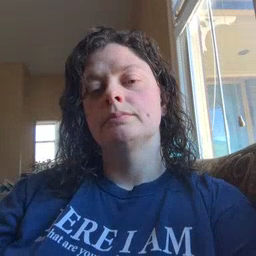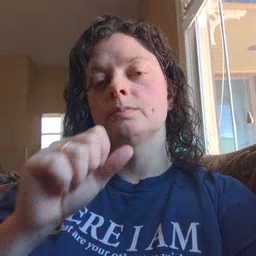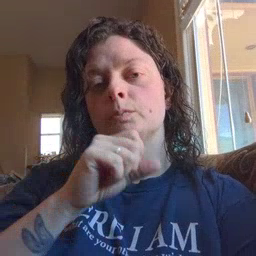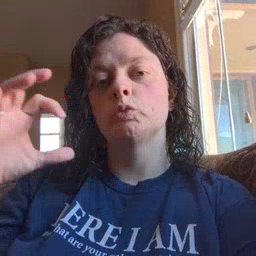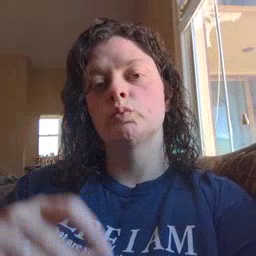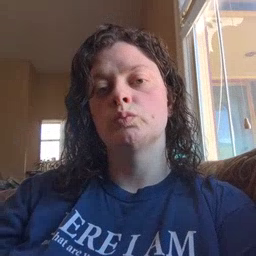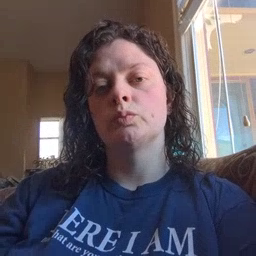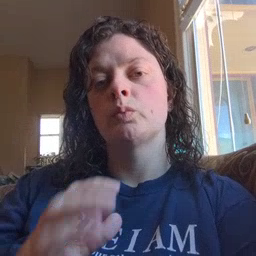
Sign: balloon